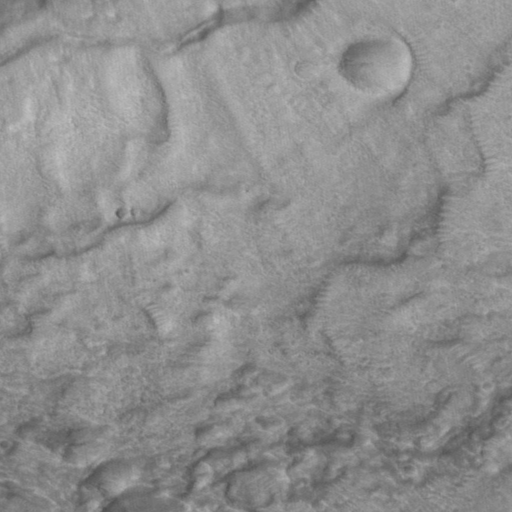
Classes present: Background